Question: Using git bash, Windows 10 64x.
Successfully forked a repo, and cloned it to mine.
Was able to read it on my computer.
Also, there was no technical issue in pushing the repo (to my repo, not as an upstream) - can't click on 'datasharing'.
But I cannot read it on GitHub, and can't figure out why.
Please help me.
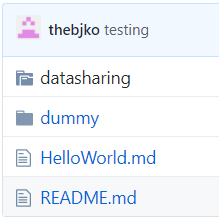
Answer: seems to be a submodule there. This means the original ower of the repo is using code from a foreign repo in his project. In order for you to use this code in a cloned repo you will have to obtain it separately after cloning your main repo. Imagine this like cloning a repo into a repo. This method is often used and perfect for referencing to external code while keeping all the advantages of version management rather than copying a static version of a library into your project.
Obtain the external code as follows:
1. Clone your repo as usual and cd into the folder.
2. git submodule init
3. git submodule update
The external code will be integrated into your repo and pushed/pulled with it. Not being able to click that folder seems to me as if github is aware of its existence but lacks the content.
For an exact reference on this topic you may want to read up on submodules in the docu found <URL>.